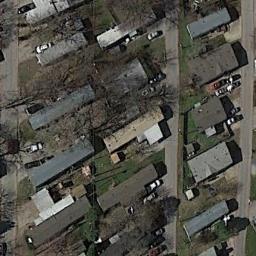
Label: residential